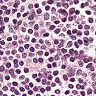
Metastatic tissue present: no